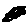
Label: car